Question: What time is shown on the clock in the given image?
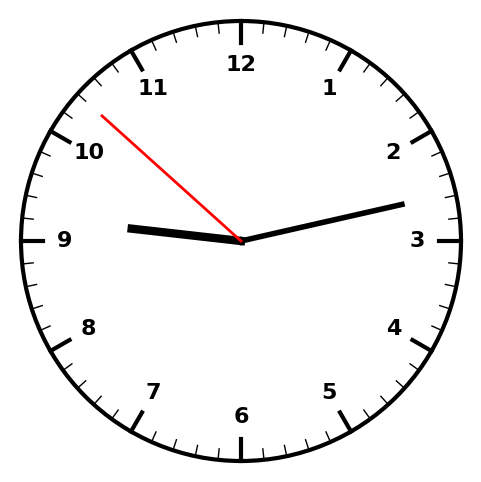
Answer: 09:12:52